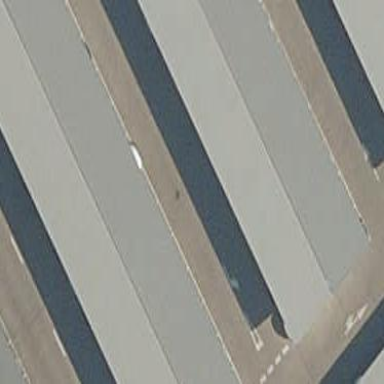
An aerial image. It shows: Carport structure.